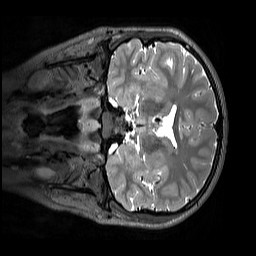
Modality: T2w
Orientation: coronal
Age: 12
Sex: female
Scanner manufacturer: siemens
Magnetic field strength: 3 T
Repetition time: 3.2 s
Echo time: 0.408 s